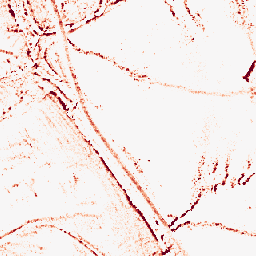
Category: morphological
Decomposition family: morphological_square
Decomposition parameters: operation: opening
size: 5
Upsampling method: nearest
Upsampling parameters: scale: 8
Upsampling scale: 8